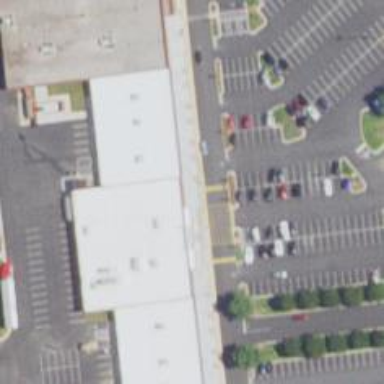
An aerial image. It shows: Supermarket.